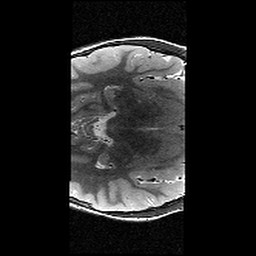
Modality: T2w
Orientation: axial
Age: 10
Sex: female
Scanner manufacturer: siemens
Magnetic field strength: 3 T
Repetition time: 9.23 s
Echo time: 0.067 s